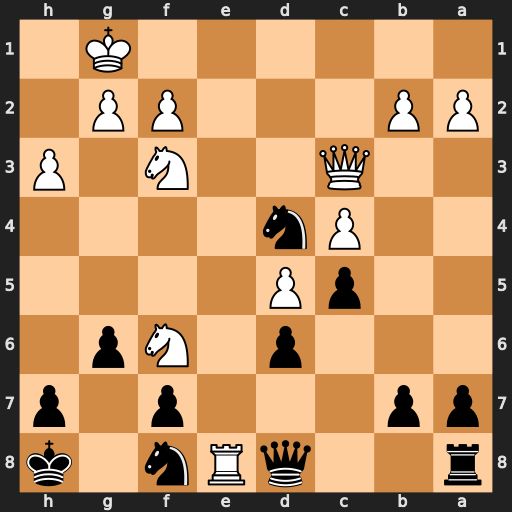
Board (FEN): r2qRn1k/pp3p1p/3p1Np1/2pP4/2Pn4/2Q2N1P/PP3PP1/6K1
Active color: b
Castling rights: -
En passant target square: -
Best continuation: Qxf6 Rxa8 Ne2+ Kh2 Nxc3